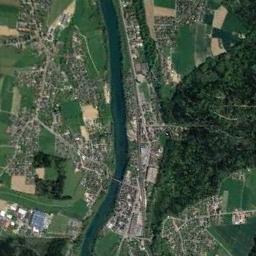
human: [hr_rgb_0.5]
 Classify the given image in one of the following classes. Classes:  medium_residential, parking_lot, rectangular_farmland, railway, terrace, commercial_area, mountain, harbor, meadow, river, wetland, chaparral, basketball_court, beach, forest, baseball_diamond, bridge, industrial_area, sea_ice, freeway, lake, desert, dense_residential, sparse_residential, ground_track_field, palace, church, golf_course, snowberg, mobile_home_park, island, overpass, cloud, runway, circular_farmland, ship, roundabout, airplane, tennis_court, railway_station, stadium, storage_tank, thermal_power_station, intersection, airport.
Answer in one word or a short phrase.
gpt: river